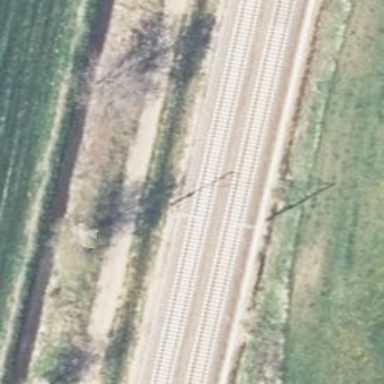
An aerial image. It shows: Railway milestone with catenary mast.